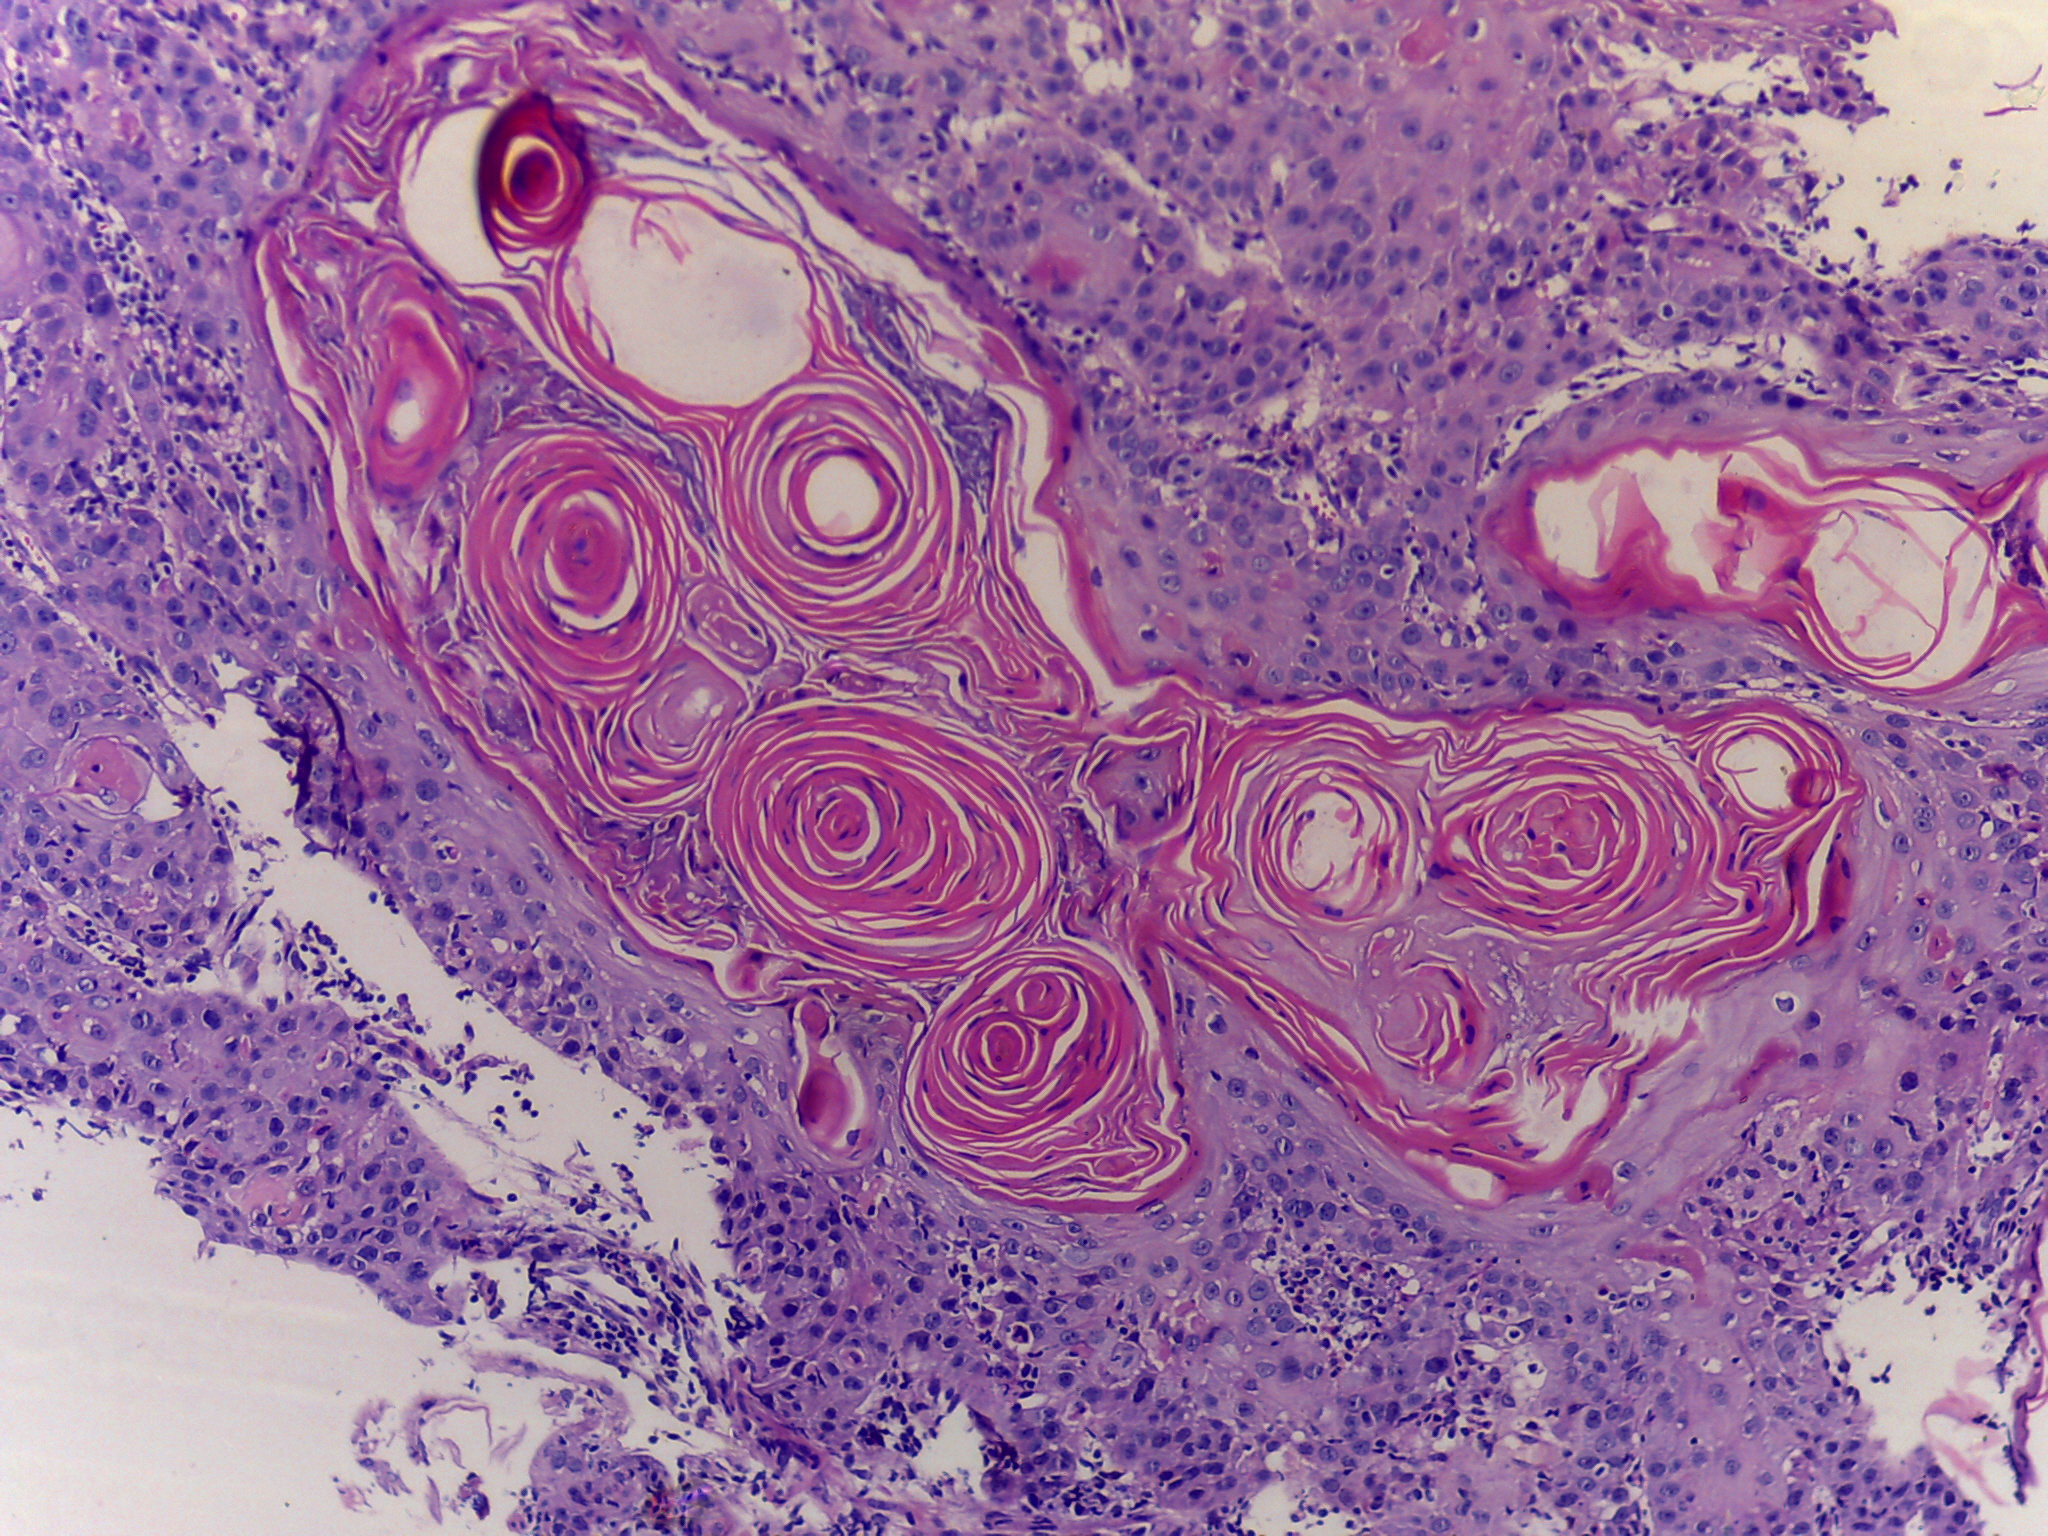
Diagnosis: OSCC